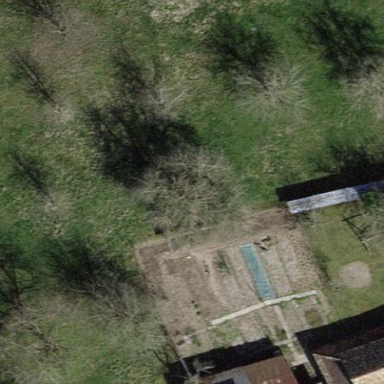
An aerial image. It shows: Orchard.